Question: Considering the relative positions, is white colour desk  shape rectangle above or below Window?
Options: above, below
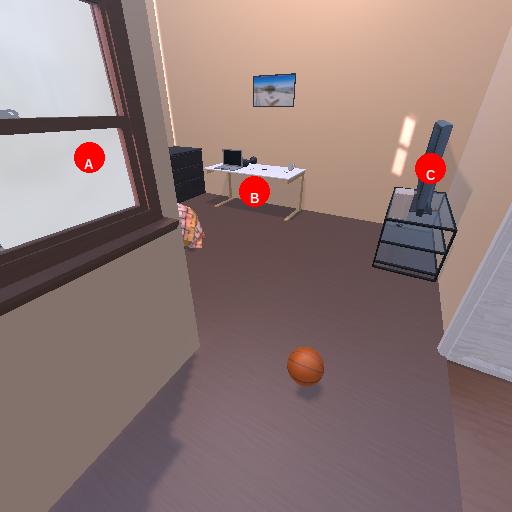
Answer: above